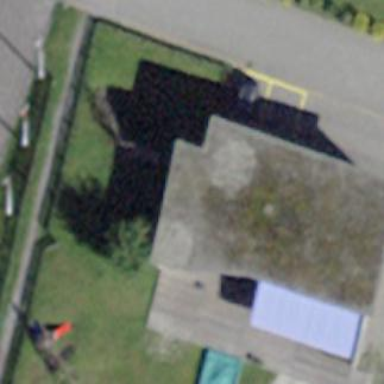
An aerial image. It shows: Kindergarten building.